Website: bh-photo
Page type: address-validator
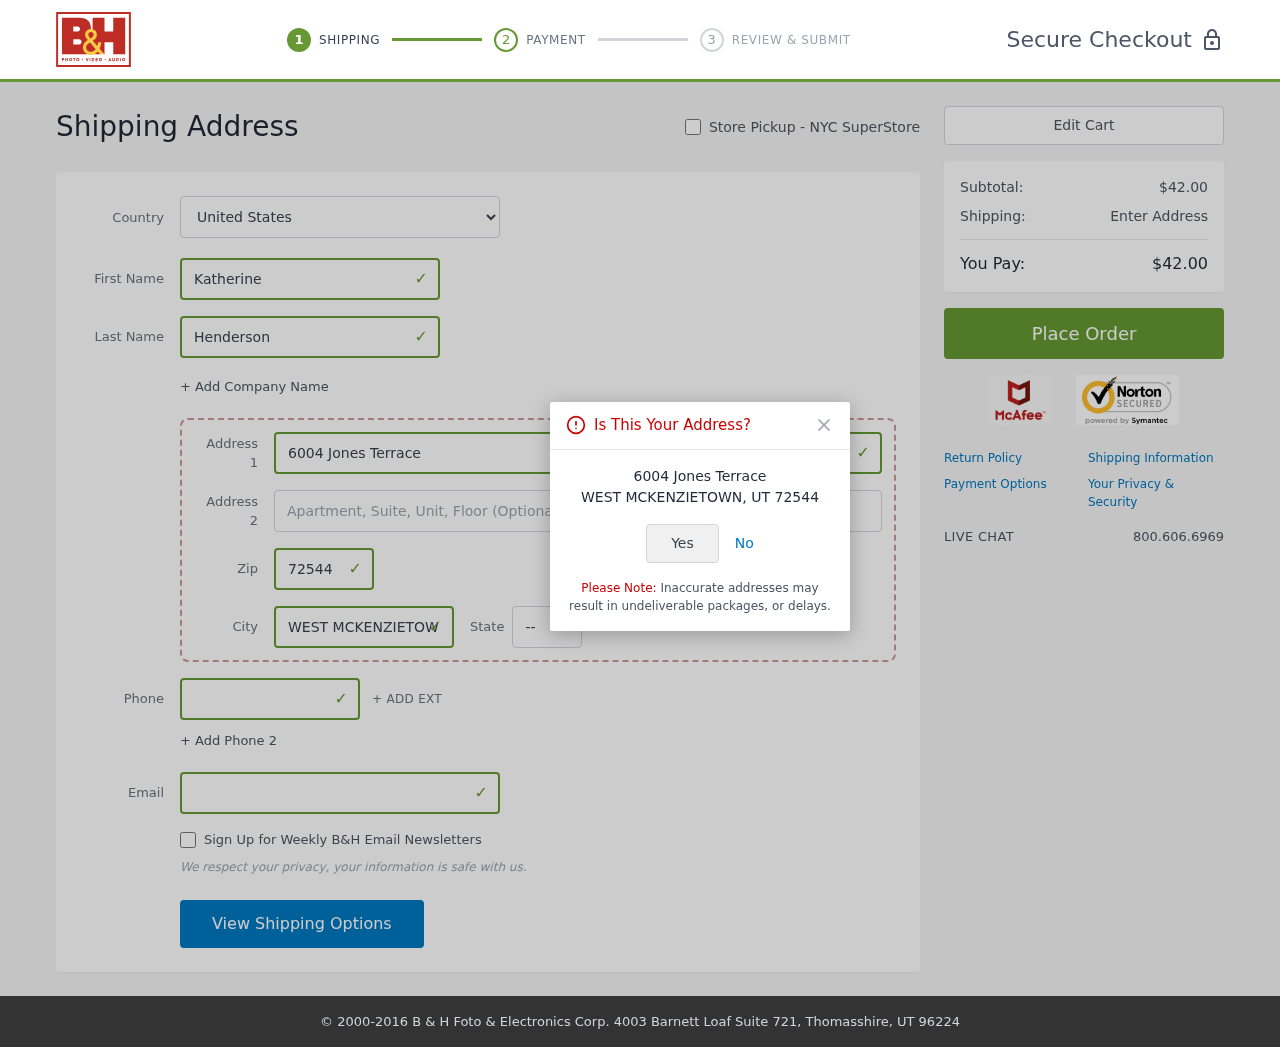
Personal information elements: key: PII_CITY
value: West Mckenzietown
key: PII_COUNTRY
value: United States
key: PII_EMAIL
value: katherine_henderson@gmail.com
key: PII_FIRSTNAME
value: Katherine
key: PII_LASTNAME
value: Henderson
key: PII_PHONE
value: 3096668555
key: PII_POSTCODE
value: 72544
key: PII_STATE_ABBR
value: UT
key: PII_STREET
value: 6004 Jones Terrace
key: PII_CITY_CONFIRM
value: WEST MCKENZIETOWN
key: PII_POSTCODE_FULL
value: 72544
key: PII_POSTCODE_NUMERIC
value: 72544
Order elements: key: ORDER_SUBTOTAL
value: $42.00
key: ORDER_TOTAL
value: $42.00